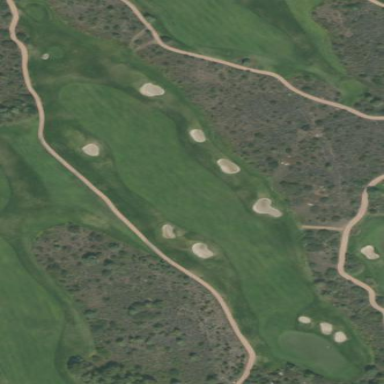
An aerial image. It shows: Rough area on grassy golf course.